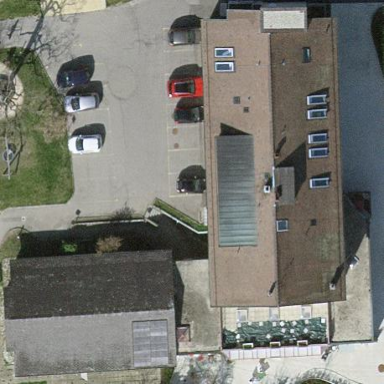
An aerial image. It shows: Building.